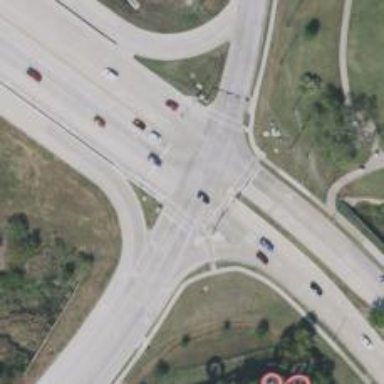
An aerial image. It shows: Secondary road with frontage road alongside.